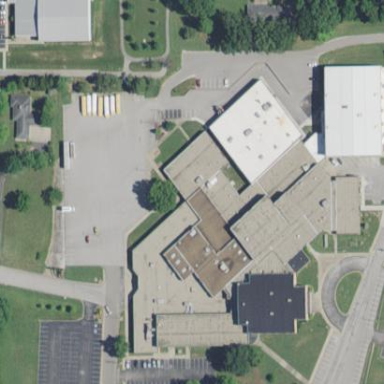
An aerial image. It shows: School building.